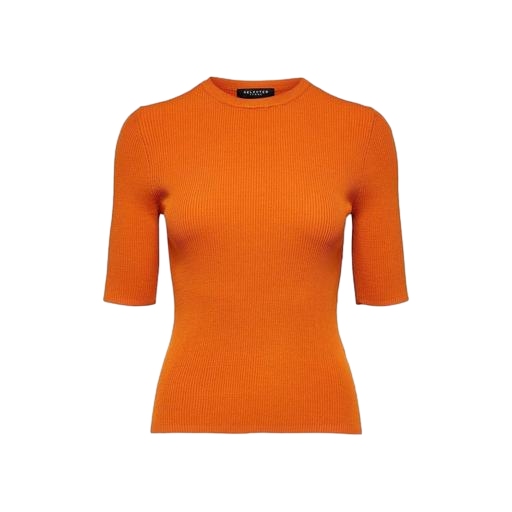
high-neck ribbed-jersey t-shirt, orange fwrd exclusive top, short sleeved orange top, white background